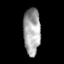
Tissue: skin
Cell type: Epithelial cells
Senescence score: 0.1734
Nuclear area (px): 777
Mean DAPI intensity: 165.179